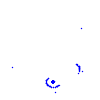
Particle: proton